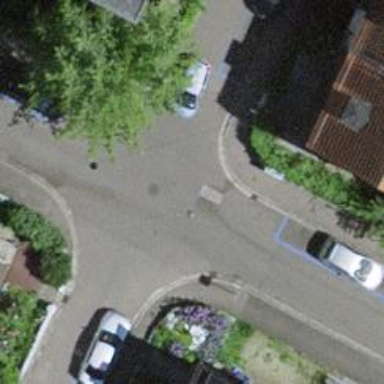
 there is cycleway on the opposite side."